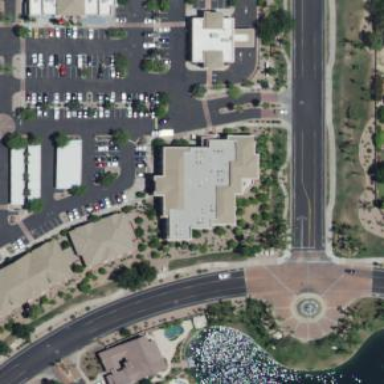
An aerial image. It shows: Commercial building.